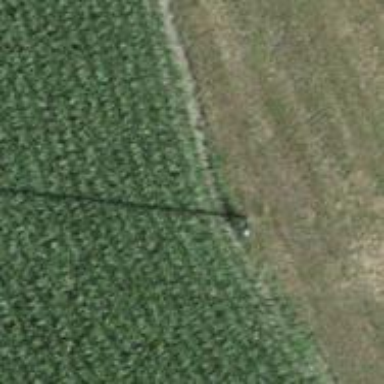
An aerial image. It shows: Minor power line.